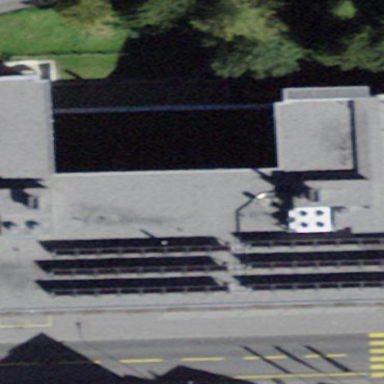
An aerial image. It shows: Hotel with flat roof.